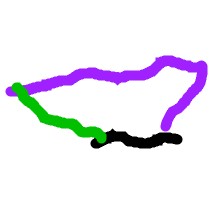
Shape: trapezoid